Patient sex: M
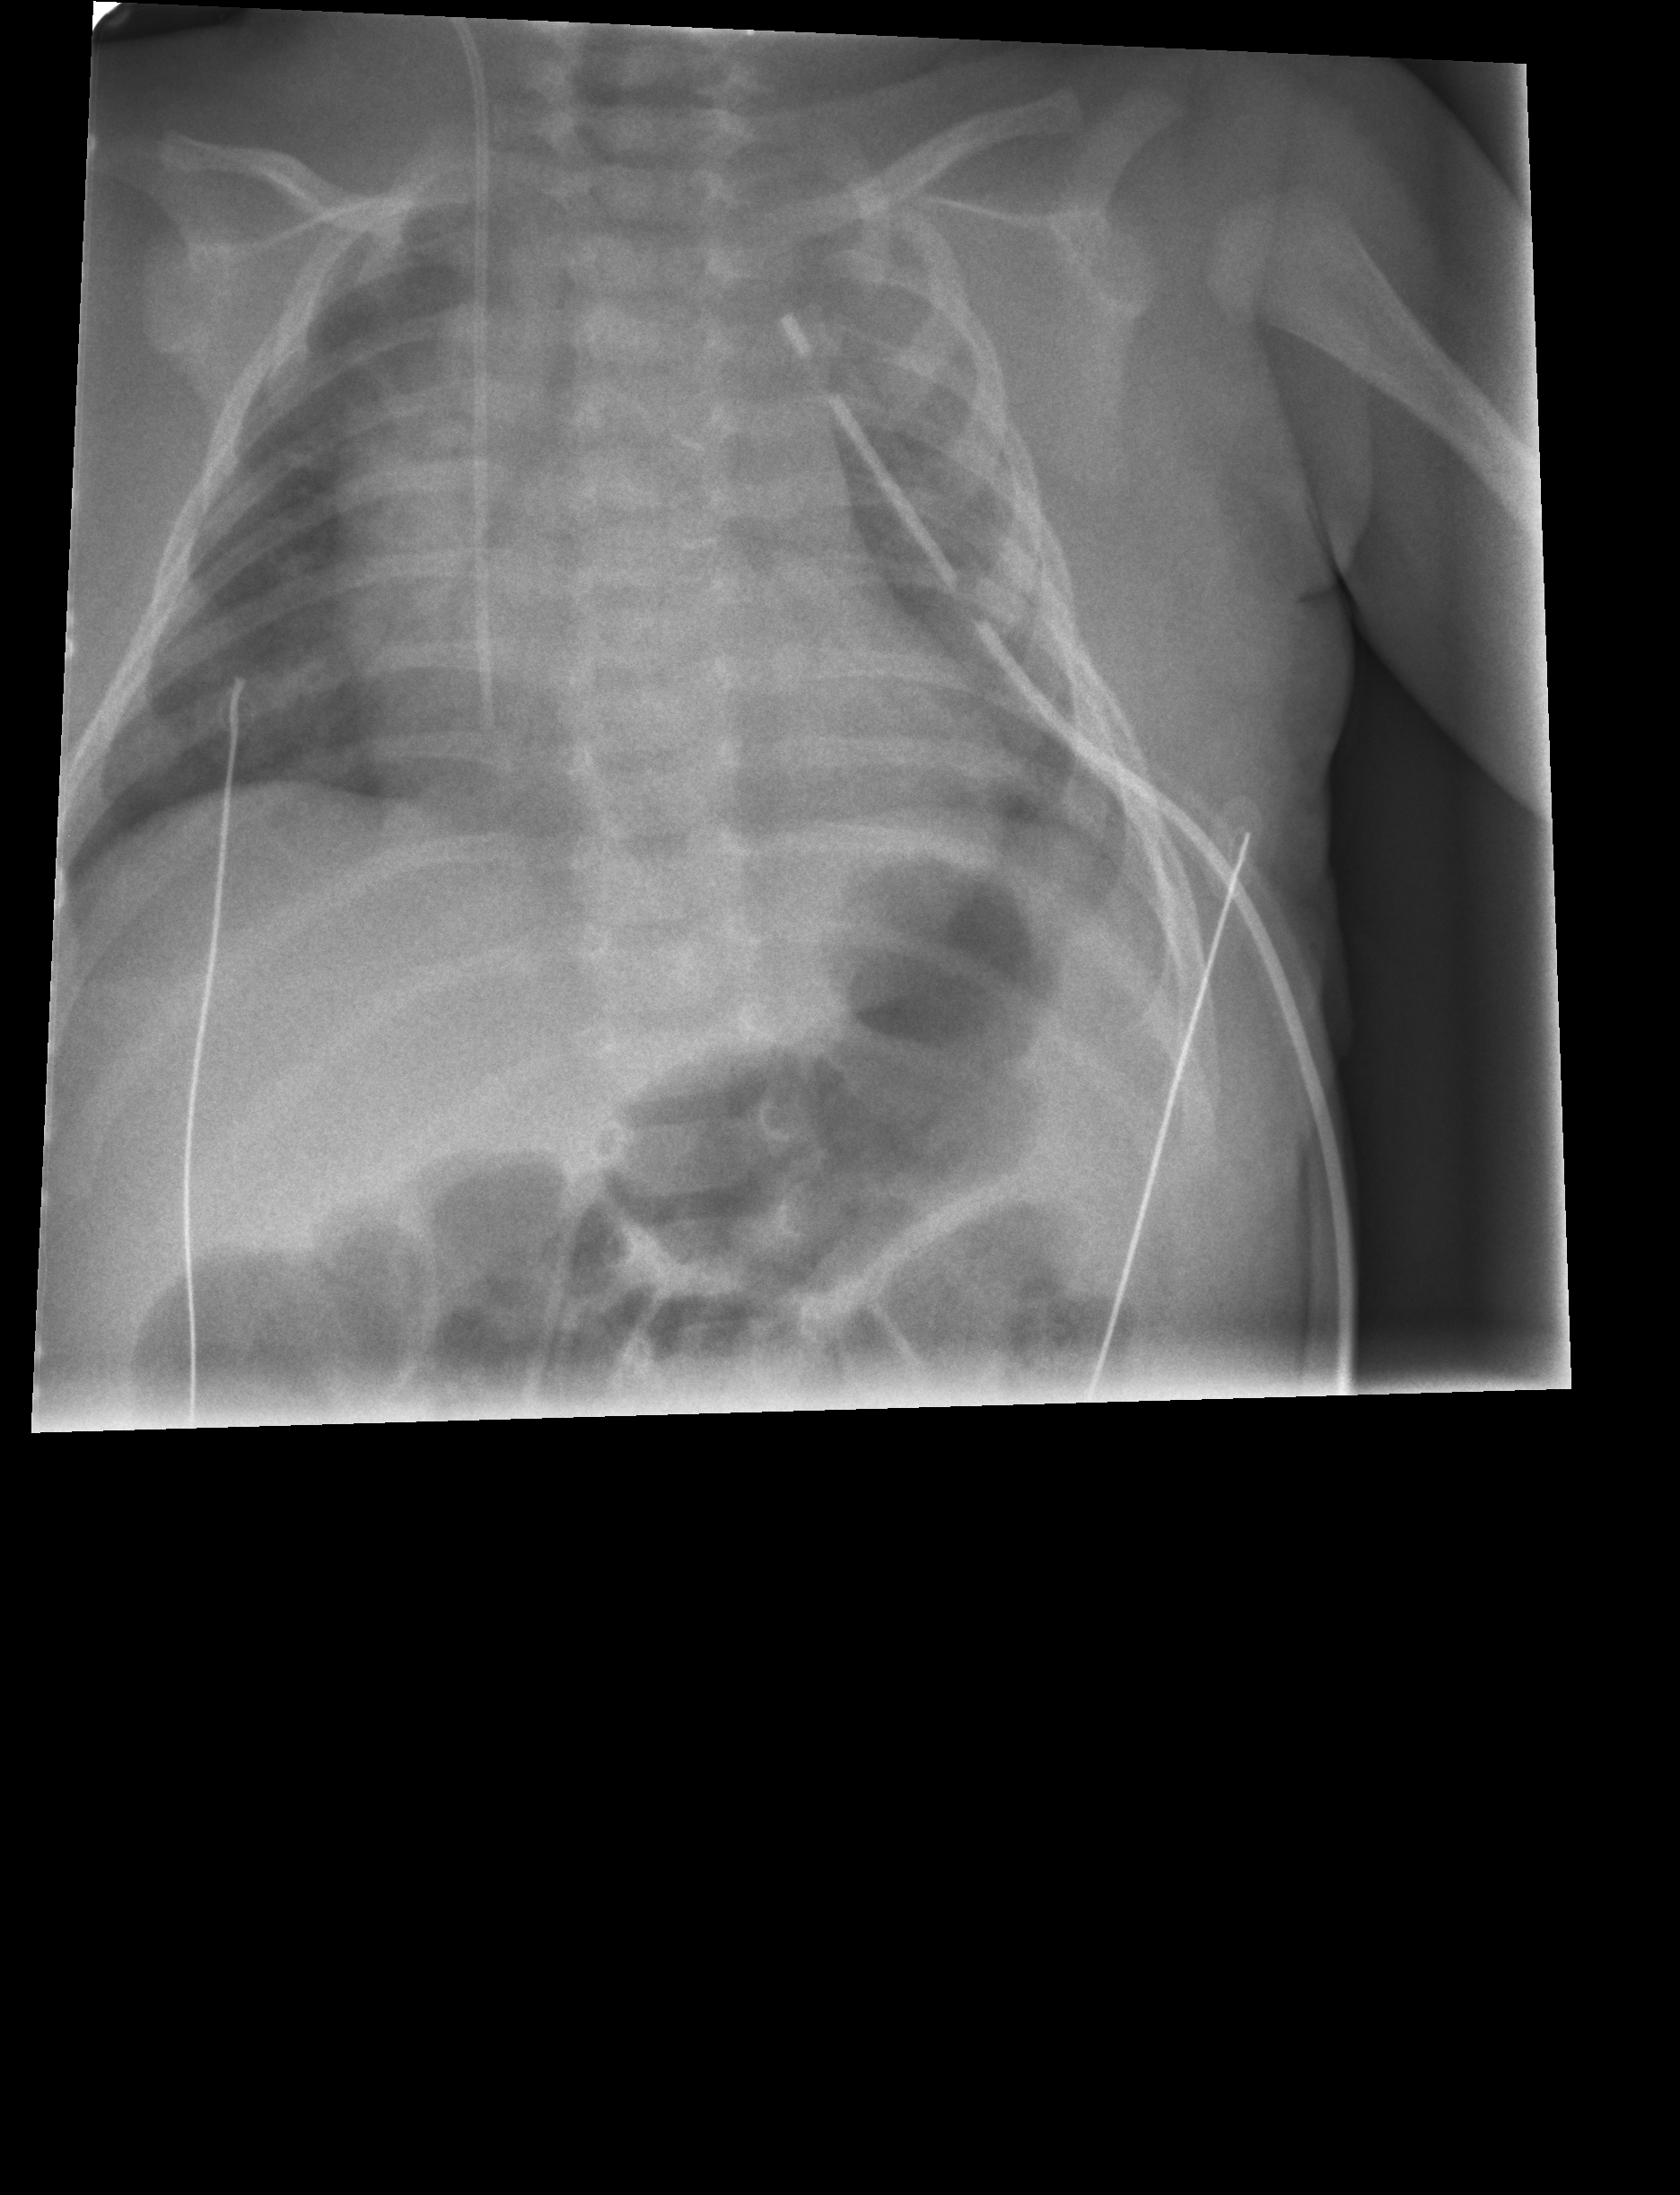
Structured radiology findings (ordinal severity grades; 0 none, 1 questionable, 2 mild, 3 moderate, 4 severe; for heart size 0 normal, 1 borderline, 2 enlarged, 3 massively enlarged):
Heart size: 0
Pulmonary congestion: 0
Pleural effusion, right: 0
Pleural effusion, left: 0
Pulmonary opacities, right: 1
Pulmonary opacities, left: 0
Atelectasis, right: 0
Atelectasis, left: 2